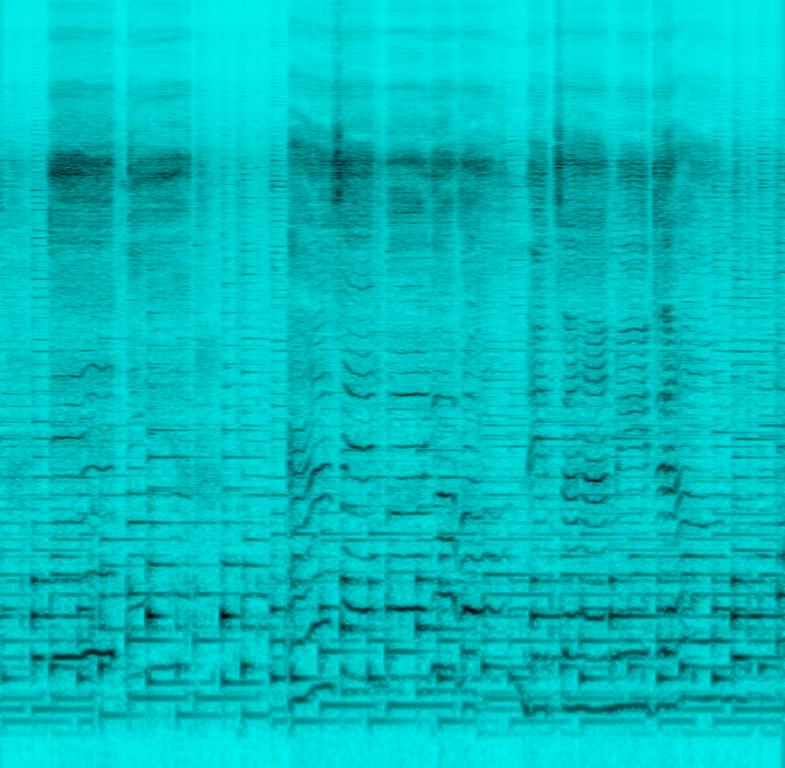
The low quality recording features a covered song with arpeggiated banjo melody and flat female vocal that is occasionally out of tune. The recording is noisy and in mono, as if it was recorded with a phone, but it is also emotional, regardless of the voice crack.